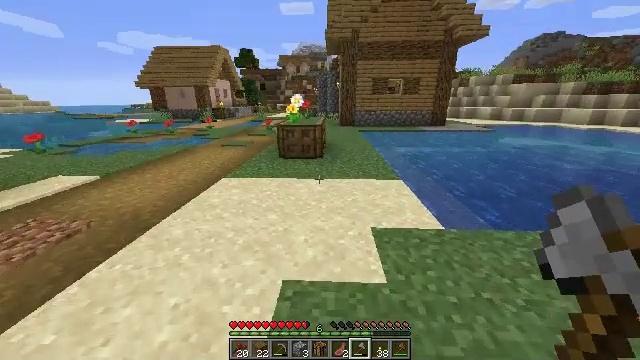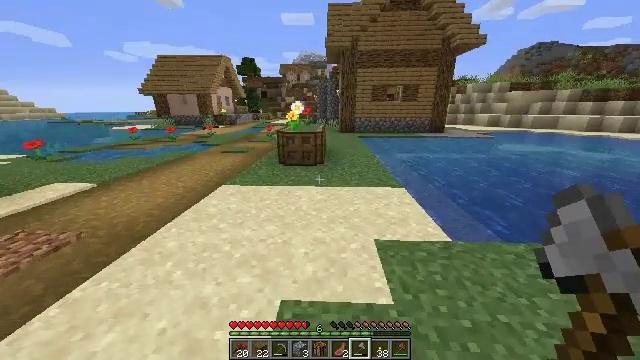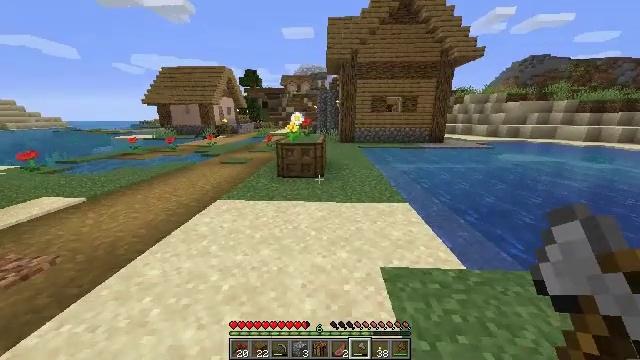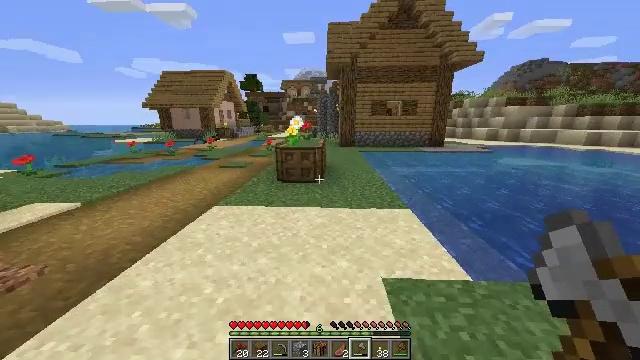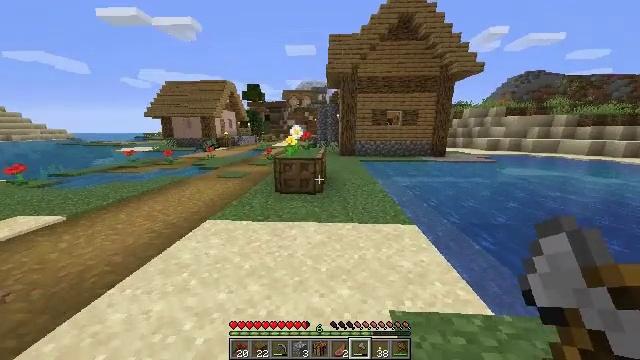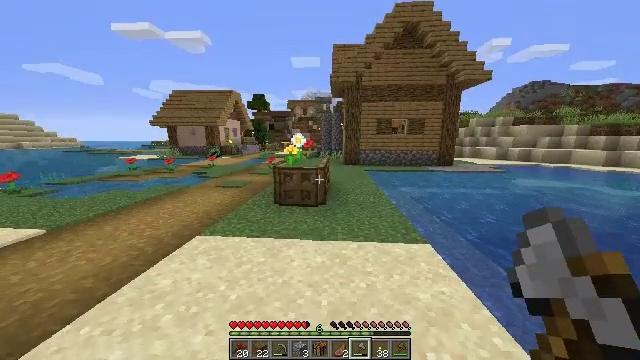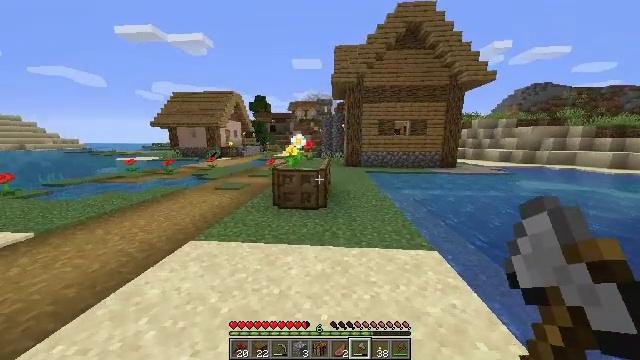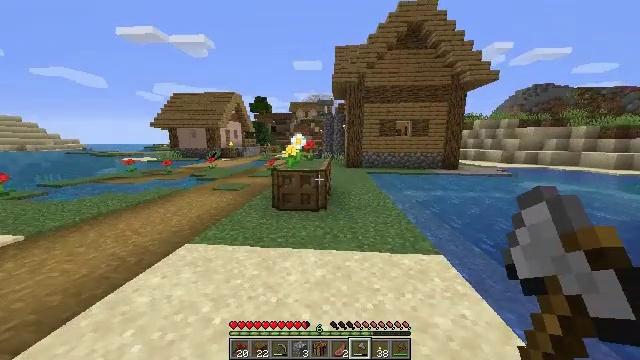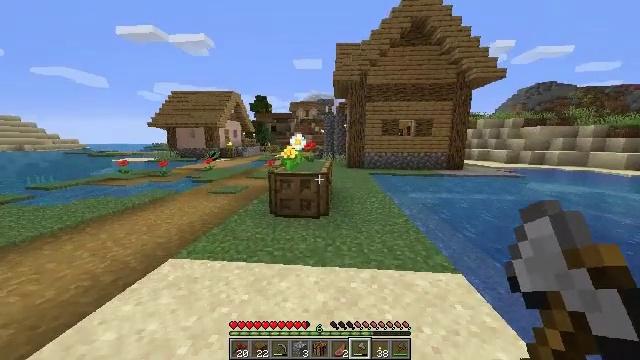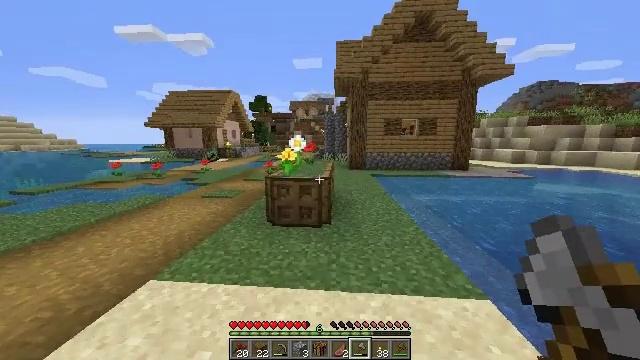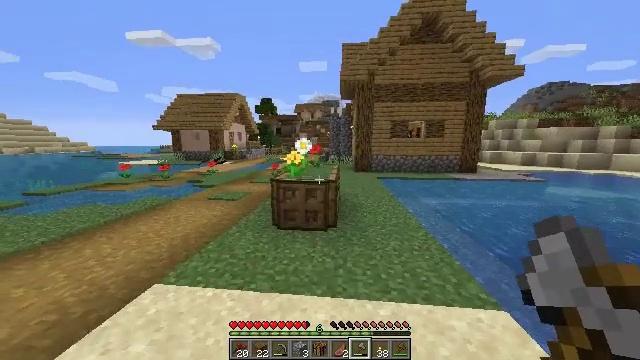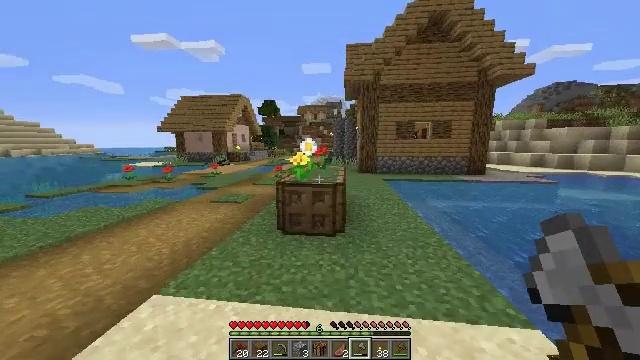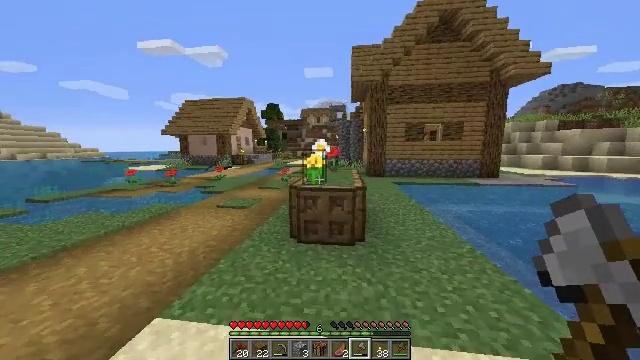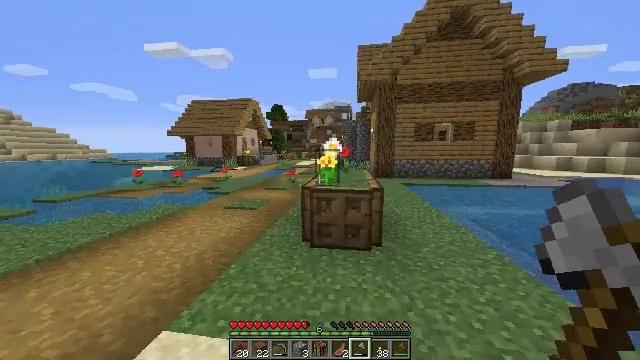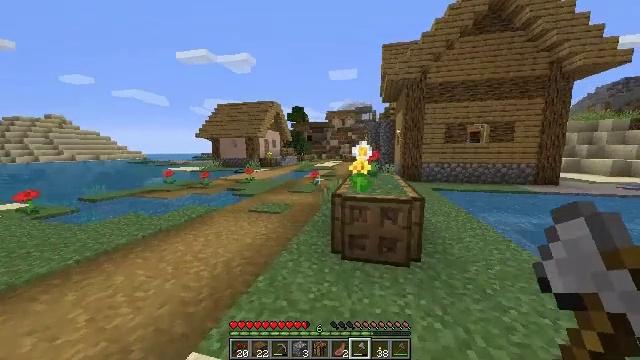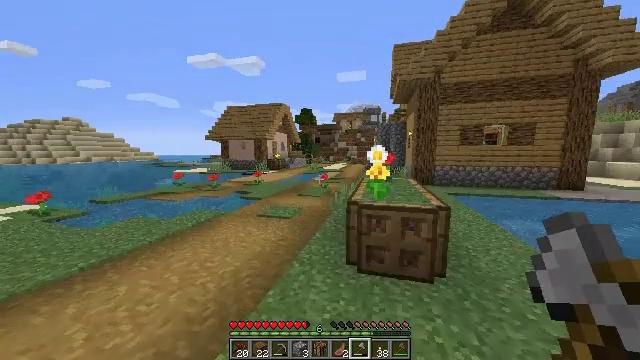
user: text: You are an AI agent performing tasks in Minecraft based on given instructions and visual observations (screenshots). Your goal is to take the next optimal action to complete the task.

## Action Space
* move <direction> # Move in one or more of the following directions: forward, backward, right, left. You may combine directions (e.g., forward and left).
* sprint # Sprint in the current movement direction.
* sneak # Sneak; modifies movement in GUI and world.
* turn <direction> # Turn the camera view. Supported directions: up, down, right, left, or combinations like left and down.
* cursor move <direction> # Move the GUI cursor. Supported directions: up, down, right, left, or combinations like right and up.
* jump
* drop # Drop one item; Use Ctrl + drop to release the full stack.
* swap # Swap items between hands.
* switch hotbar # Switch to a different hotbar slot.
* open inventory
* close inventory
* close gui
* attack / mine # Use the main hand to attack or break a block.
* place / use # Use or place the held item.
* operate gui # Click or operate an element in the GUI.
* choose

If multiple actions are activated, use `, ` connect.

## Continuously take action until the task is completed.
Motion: motion action
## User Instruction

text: Break the grass path to collect materials.
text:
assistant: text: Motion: move forward, sprint, turn up
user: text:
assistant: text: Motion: move forward, sprint, turn up
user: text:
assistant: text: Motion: move forward, sprint
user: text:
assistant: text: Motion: move forward, sprint, turn up
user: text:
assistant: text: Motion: move forward, sprint, turn left and up
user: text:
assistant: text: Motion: move forward, sprint
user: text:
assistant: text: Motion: move forward, sprint
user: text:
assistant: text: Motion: move forward, sprint
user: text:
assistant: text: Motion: move forward, sprint
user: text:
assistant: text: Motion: move forward and move left, sprint, turn left
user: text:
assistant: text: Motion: move forward and move left, sprint
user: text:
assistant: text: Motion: move forward and move left, sprint
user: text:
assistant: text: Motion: move forward and move left, sprint, turn left
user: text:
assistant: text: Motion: move forward and move left, sprint, turn left
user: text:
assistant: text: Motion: move forward, sprint, turn left
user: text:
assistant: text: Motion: move forward, sprint
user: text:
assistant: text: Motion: move forward, sprint
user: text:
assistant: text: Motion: move forward, sprint
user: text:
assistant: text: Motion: move forward, sprint
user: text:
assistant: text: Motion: move forward, sprint
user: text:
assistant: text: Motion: move forward, sprint
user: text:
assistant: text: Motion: move forward, sprint
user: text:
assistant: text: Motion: move forward, sprint
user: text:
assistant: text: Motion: move forward, sprint
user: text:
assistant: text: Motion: move forward, sprint
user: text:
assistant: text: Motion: move forward, sprint
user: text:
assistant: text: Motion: move forward, sprint
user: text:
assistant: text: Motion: move forward, sprint
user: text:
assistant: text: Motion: move forward, sprint
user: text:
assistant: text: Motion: move forward, sprint